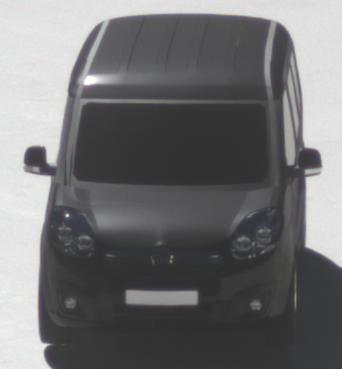
Make: Opel
Model: Combo Combi L1H1 1.4
Detailed model: Combo (D) Combi
Model produced from: 2012/01
Model produced until: 2013/11
Doors: 5
Color: black
Road condition: wet road
Daytime: morning or afternoon
Contrast: high contrast